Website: apple
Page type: billing-address
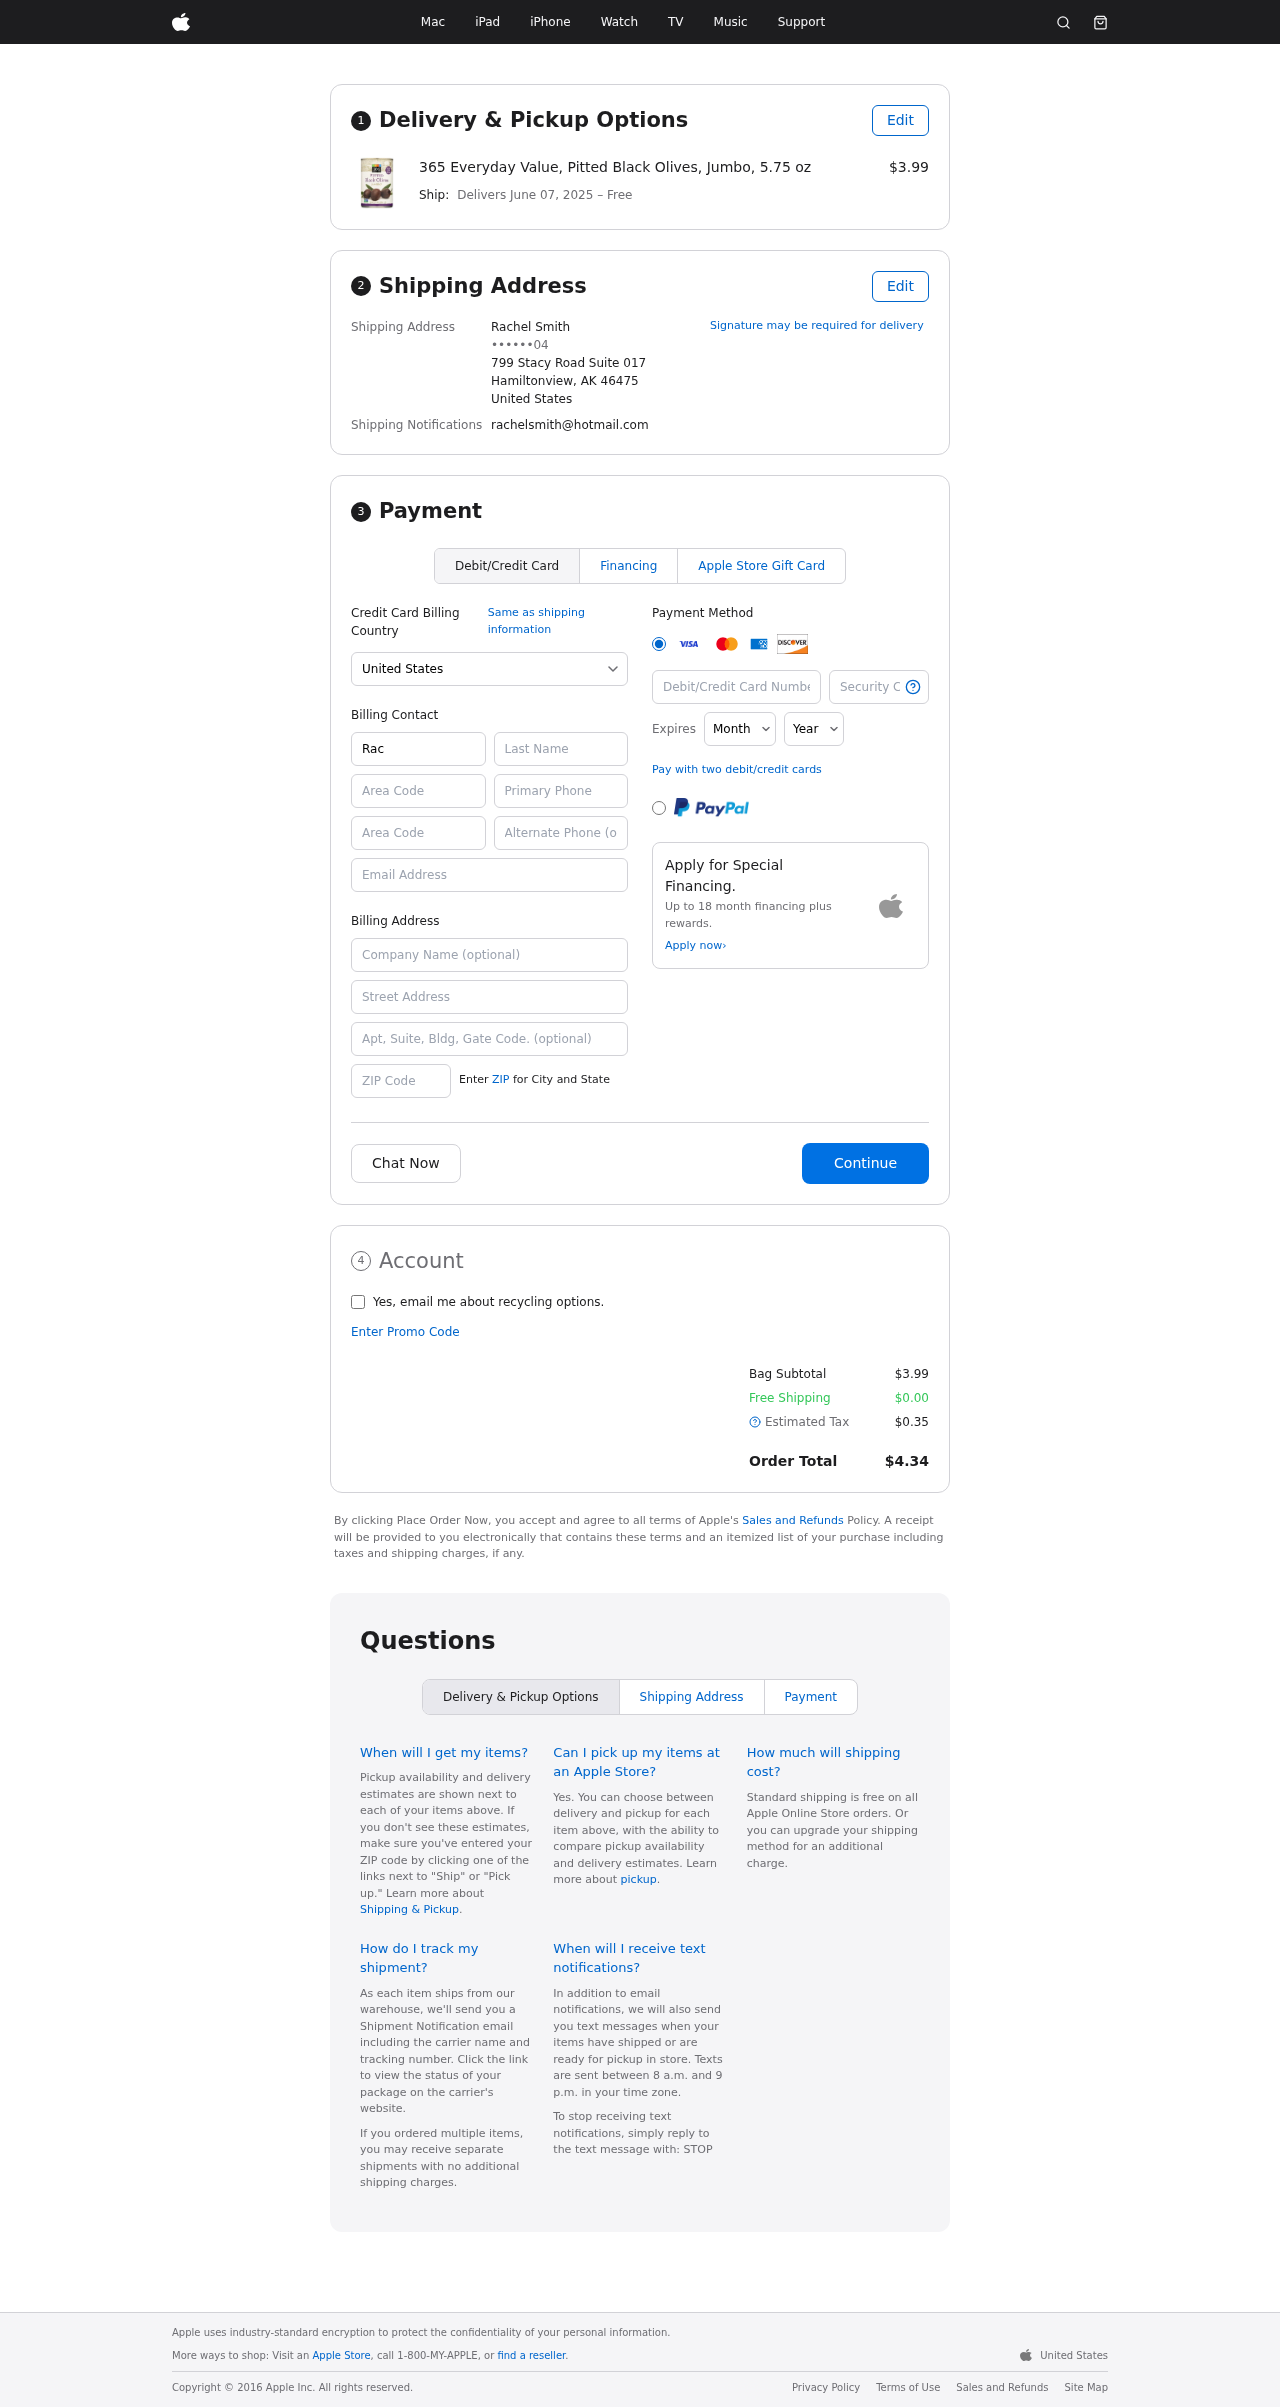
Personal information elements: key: PII_CARD_CVV
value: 917
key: PII_CARD_EXPIRY_MONTH
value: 10
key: PII_CARD_EXPIRY_YEAR
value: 26
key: PII_CARD_NUMBER
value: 4576 1848 6626 4722
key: PII_CITY_STATE_ZIP
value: Hamiltonview, AK 46475
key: PII_COUNTRY
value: United States
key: PII_EMAIL
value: rachelsmith@hotmail.com
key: PII_FULLNAME
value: Rachel Smith
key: PII_STREET
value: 799 Stacy Road Suite 017
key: PII_DOB_MONTH
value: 04
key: PII_BILLING_FIRSTNAME
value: Rachel
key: PII_BILLING_LASTNAME
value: Smith
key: PII_BILLING_PHONE_AREA
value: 305
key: PII_BILLING_PHONE
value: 3053642004
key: PII_BILLING_EMAIL
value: rachelsmith@hotmail.com
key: PII_BILLING_STREET
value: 799 Stacy Road Suite 017
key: PII_BILLING_POSTCODE
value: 46475
Product elements: key: PRODUCT1_NAME
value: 365 Everyday Value, Pitted Black Olives, Jumbo, 5.75 oz
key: PRODUCT1_PRICE
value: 3.99
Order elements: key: ORDER_DELIVERY_DATE
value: June 07, 2025
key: ORDER_SUBTOTAL
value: $3.99
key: ORDER_SHIPPING_COST
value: $0.00
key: ORDER_TAX
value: $0.35
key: ORDER_TOTAL
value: $4.34